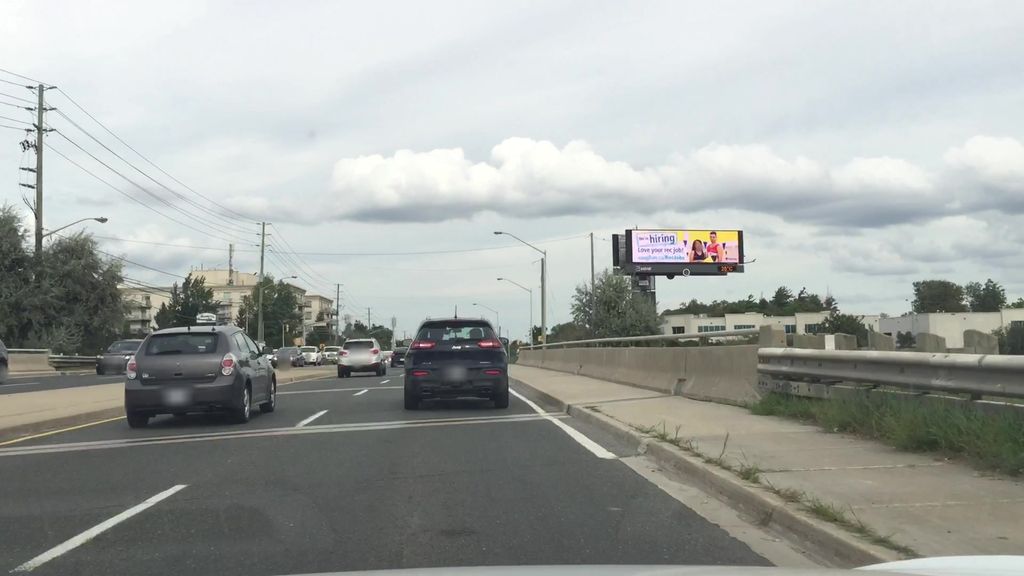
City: toronto